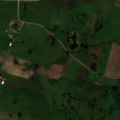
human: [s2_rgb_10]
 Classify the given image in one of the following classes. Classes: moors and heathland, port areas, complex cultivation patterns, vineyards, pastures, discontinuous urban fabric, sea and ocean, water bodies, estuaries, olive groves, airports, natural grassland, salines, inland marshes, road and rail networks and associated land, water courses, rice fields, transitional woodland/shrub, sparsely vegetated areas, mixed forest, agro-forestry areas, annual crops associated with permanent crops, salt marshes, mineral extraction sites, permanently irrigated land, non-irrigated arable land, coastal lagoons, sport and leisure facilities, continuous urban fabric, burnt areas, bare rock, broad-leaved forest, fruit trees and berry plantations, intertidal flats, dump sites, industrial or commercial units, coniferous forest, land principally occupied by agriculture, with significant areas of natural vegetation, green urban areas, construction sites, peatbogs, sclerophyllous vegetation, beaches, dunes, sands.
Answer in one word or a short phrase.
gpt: non-irrigated arable land, pastures, complex cultivation patterns, land principally occupied by agriculture, with significant areas of natural vegetation